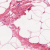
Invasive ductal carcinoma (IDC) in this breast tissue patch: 0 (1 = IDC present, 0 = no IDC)